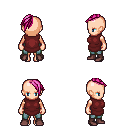
a pixel art fantasy rpg character, female body template, human, light skin, maroon tunic, teal pants, pink long mohawk hairstyle, maroon shoes, four views (front, back, left, right), 2x2 character sprite sheet, small pixel art, hard edges, no anti-aliasing